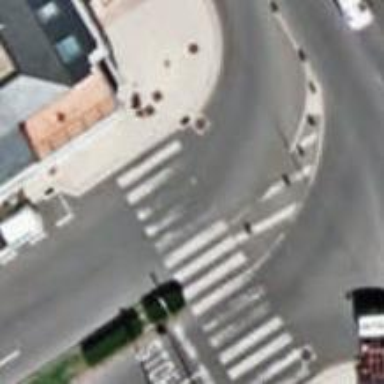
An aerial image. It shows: Crossing with traffic signals.